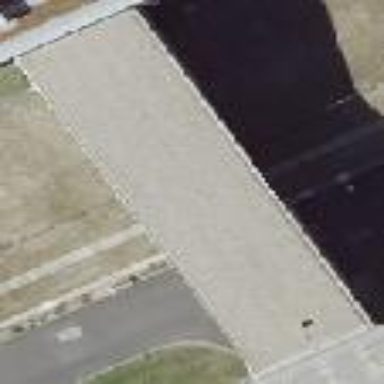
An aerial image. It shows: Part of building.